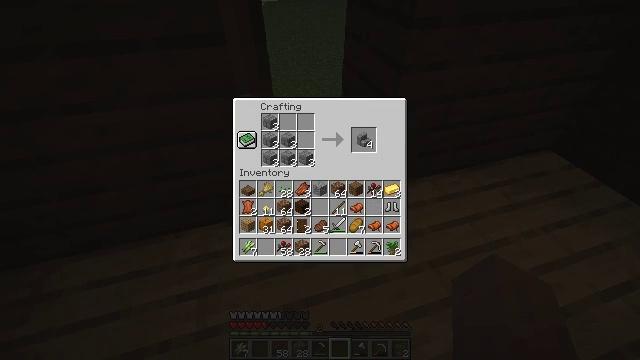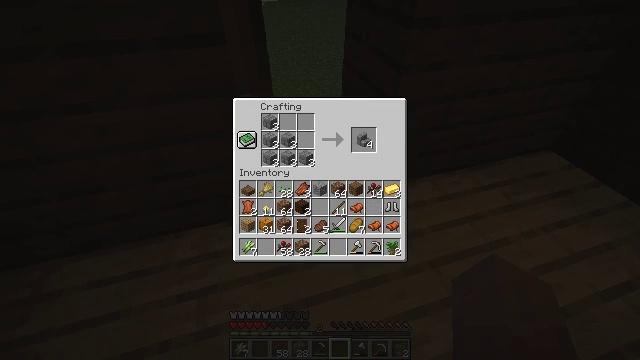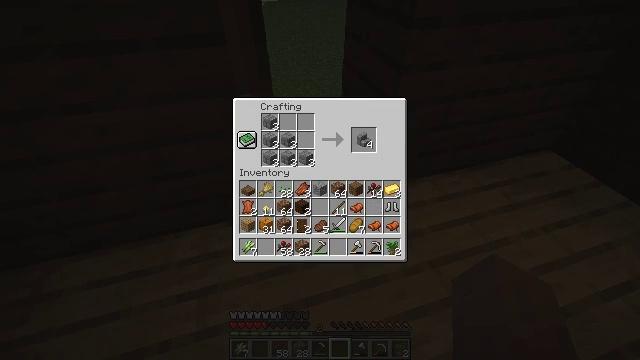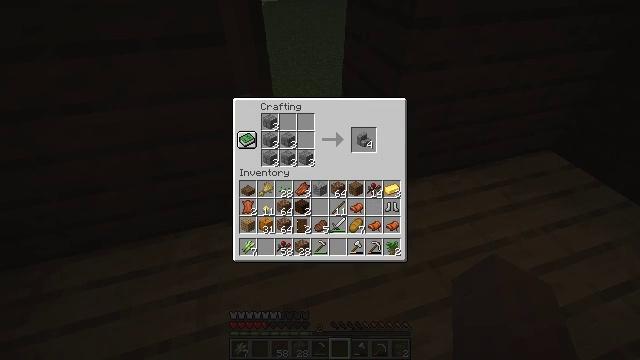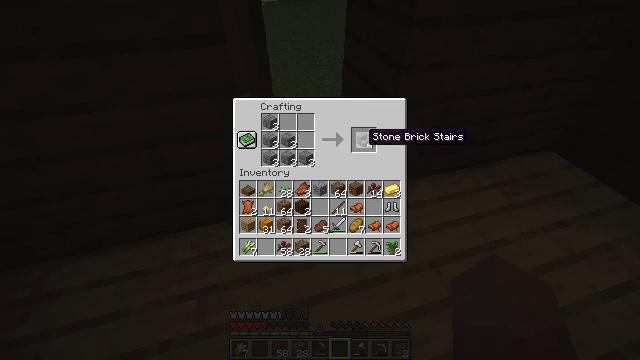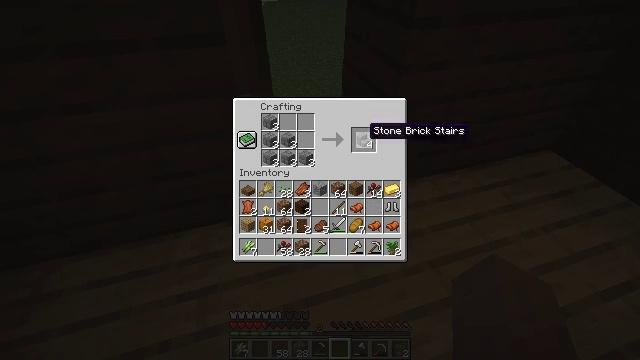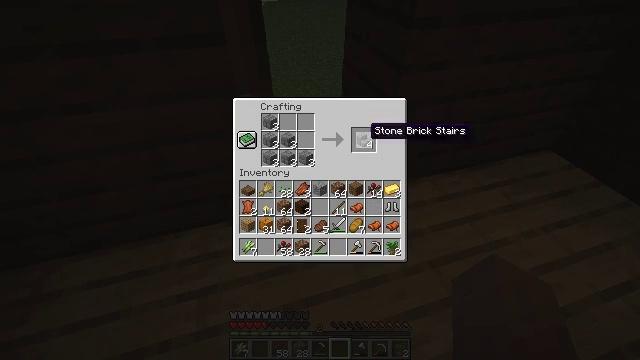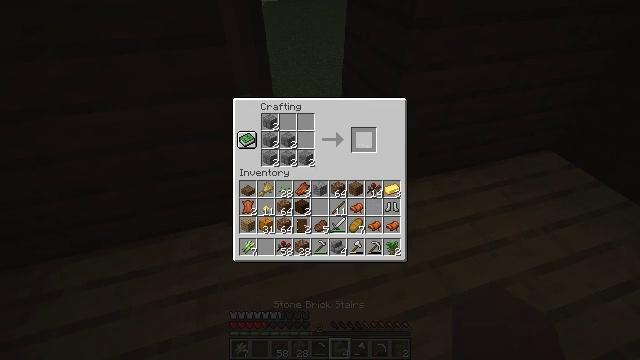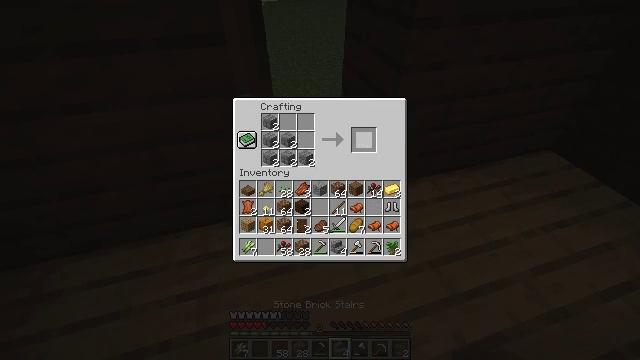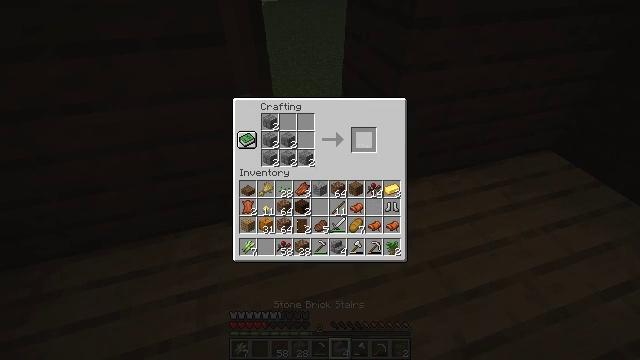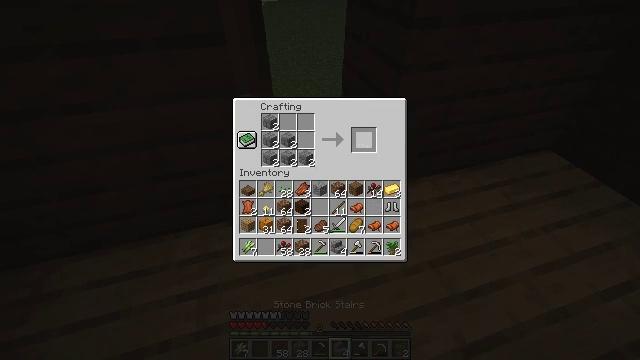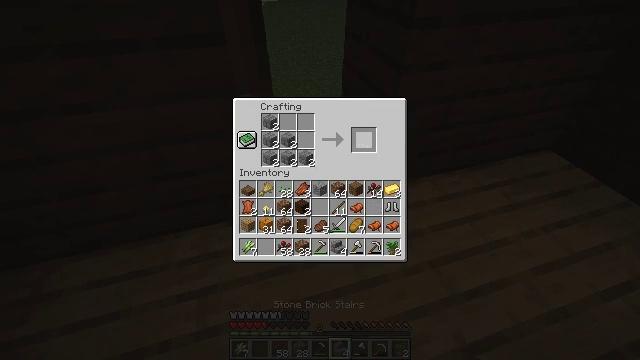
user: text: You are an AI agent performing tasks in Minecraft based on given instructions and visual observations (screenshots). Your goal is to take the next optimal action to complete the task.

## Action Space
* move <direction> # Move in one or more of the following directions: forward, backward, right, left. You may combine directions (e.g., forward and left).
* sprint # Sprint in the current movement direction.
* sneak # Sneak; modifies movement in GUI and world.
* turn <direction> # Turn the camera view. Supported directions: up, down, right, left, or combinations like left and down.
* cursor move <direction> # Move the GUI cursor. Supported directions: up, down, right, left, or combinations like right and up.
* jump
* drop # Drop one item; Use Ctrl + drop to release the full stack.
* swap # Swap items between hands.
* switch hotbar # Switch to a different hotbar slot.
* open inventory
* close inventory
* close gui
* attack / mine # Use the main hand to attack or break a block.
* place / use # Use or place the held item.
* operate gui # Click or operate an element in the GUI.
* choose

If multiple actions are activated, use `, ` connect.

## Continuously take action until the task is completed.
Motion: motion action
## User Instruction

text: Craft a set of stone brick stairs.
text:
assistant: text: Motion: sneak
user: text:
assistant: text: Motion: sneak
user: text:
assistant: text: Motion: sneak
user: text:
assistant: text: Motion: sneak
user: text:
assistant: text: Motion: sneak
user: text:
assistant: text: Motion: sneak
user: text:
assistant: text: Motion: sneak, operate gui
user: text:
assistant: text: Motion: sneak, operate gui
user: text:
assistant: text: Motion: sneak, operate gui
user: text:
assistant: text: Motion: sneak
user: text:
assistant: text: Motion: sneak
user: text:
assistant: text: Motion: sneak